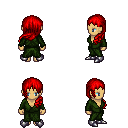
a pixel art fantasy rpg character, female body template, human, tanned skin, green robe, magenta pants, red left-swept hairstyle, metal boots, four views (front, back, left, right), 2x2 character sprite sheet, small pixel art, hard edges, no anti-aliasing